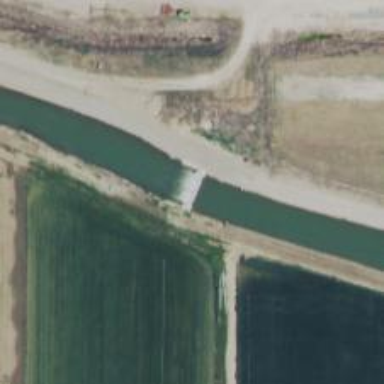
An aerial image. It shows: Weir in waterway.